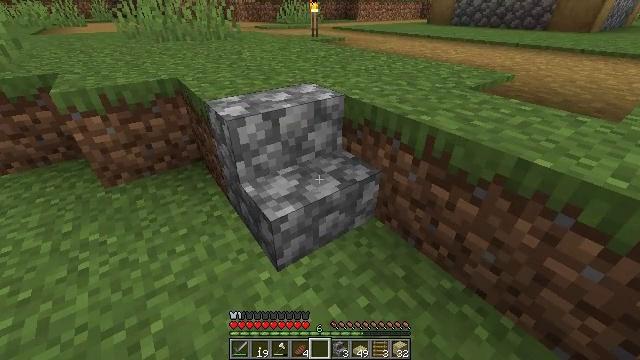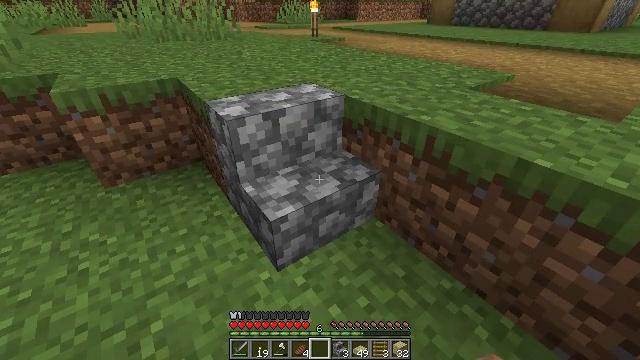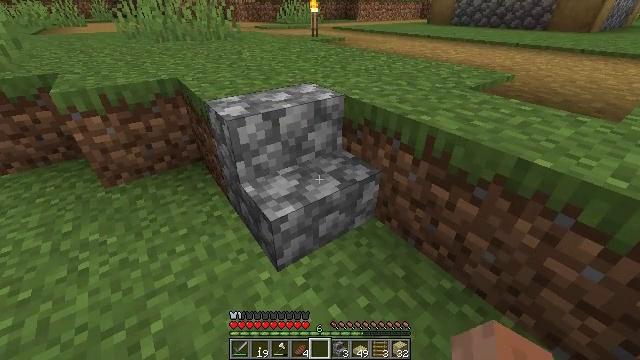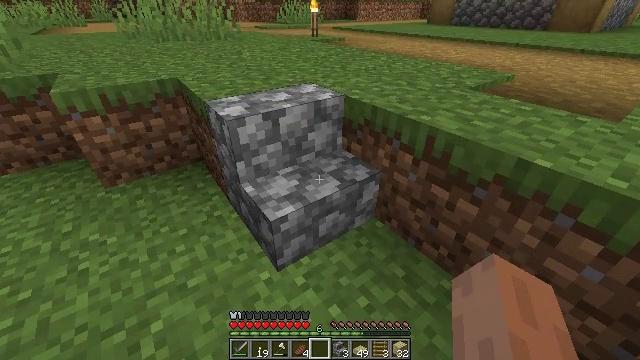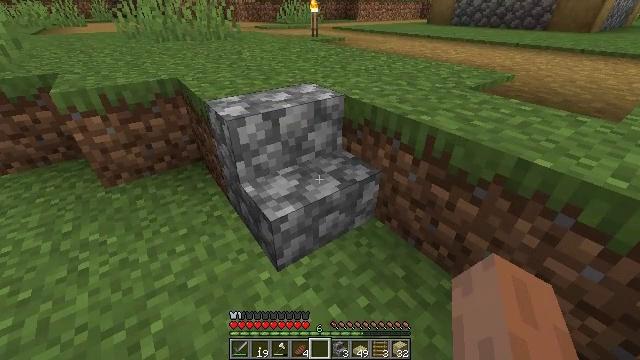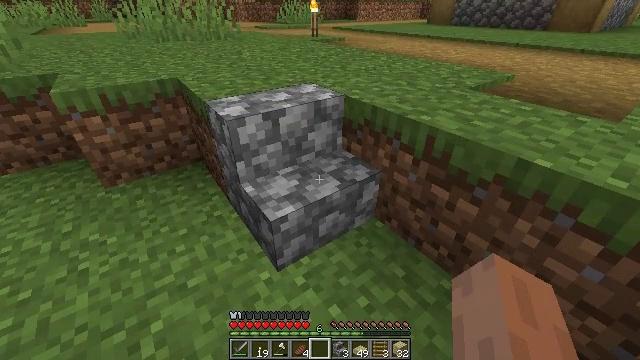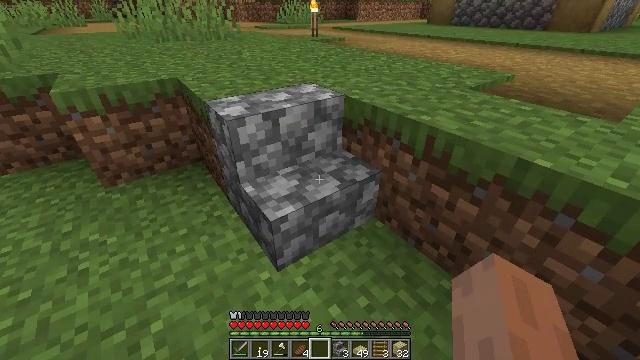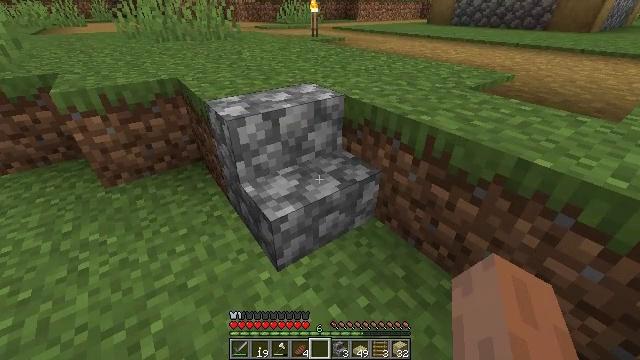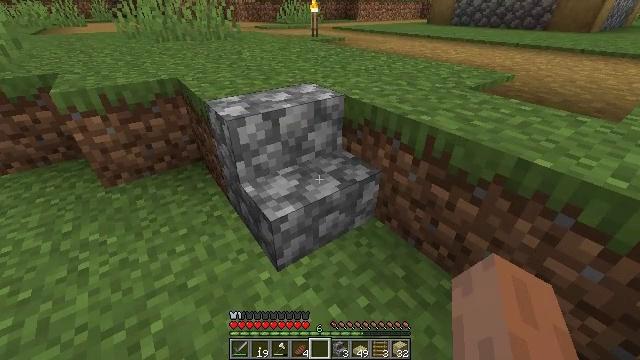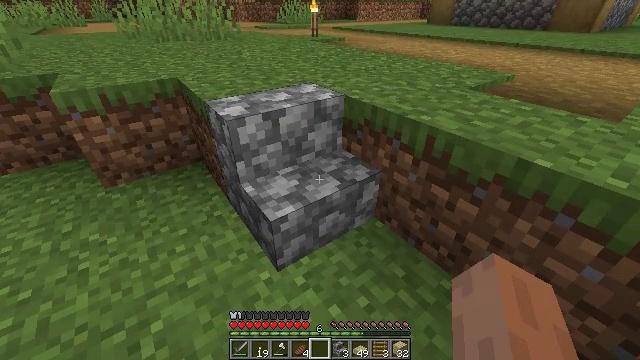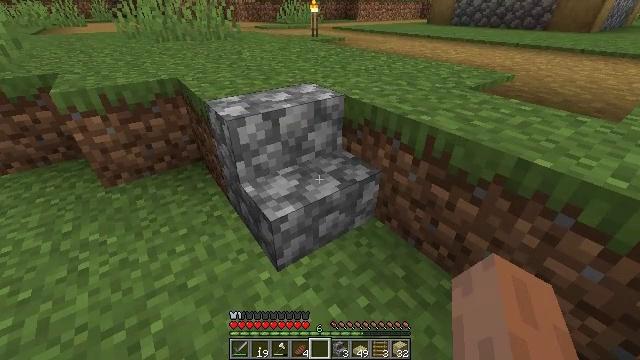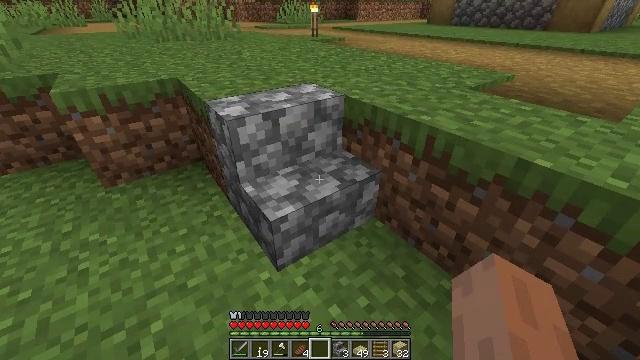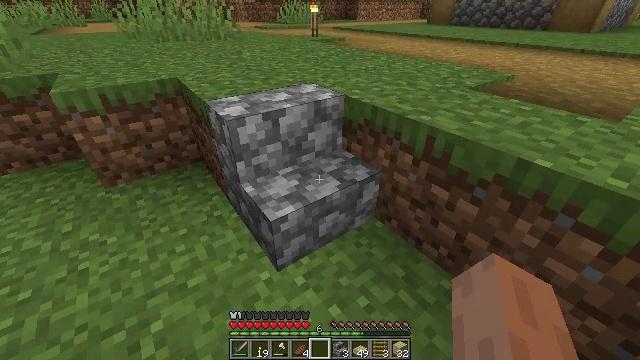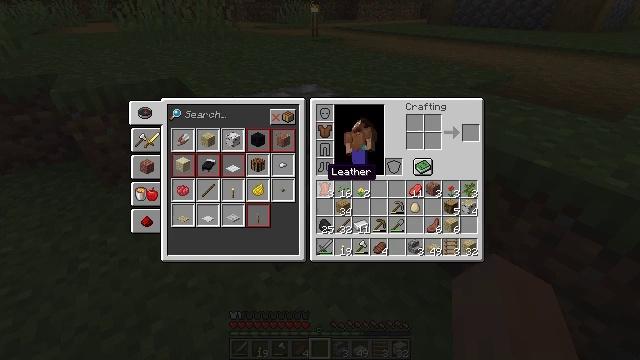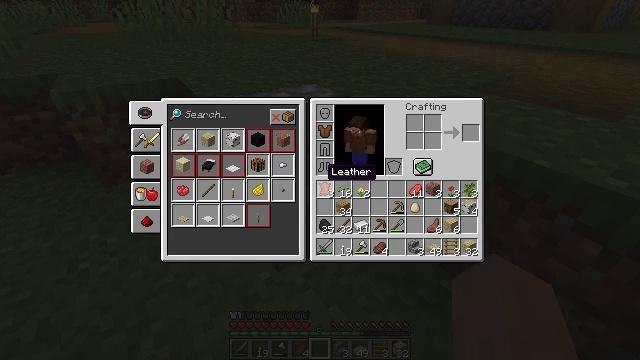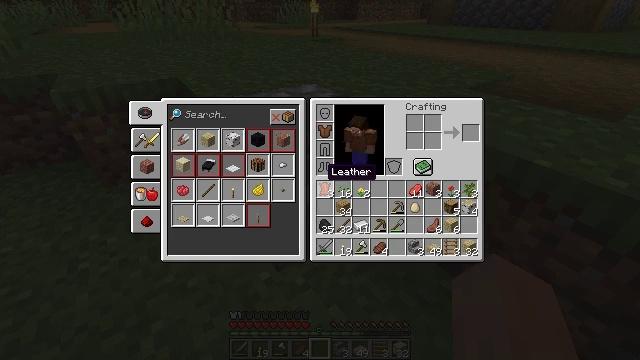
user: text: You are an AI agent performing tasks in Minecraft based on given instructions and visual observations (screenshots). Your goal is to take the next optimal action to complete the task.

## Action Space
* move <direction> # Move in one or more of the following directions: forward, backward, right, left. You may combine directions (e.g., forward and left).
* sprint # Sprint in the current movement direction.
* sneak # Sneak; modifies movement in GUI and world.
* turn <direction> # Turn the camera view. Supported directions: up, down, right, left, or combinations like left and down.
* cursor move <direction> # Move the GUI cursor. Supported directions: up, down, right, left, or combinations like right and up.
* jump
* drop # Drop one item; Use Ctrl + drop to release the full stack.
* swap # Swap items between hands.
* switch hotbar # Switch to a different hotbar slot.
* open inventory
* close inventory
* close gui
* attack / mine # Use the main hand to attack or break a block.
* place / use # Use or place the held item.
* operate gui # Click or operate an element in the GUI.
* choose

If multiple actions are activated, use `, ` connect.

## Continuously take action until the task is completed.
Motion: motion action
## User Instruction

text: Attack the cobblestone stairs to retrieve it.
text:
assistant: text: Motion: no_op
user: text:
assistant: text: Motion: no_op
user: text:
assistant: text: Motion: no_op
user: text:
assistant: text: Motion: no_op
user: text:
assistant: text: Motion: no_op
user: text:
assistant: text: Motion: no_op
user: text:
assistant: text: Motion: no_op
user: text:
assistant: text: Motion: no_op
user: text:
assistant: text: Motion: no_op
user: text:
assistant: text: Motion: no_op
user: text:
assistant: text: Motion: no_op
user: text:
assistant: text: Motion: no_op
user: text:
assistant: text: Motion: open inventory
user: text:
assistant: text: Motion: open inventory
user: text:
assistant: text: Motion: open inventory
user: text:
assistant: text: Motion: no_op
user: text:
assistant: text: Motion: no_op
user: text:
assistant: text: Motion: no_op
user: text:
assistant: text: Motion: cursor move down
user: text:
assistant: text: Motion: cursor move right and down
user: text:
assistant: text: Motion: cursor move right and down
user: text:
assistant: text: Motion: cursor move right and down
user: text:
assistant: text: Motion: no_op
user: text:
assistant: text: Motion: no_op
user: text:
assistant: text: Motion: no_op
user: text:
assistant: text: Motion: no_op
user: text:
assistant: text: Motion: no_op
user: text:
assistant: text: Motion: no_op
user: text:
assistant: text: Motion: cursor move right
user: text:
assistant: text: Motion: no_op